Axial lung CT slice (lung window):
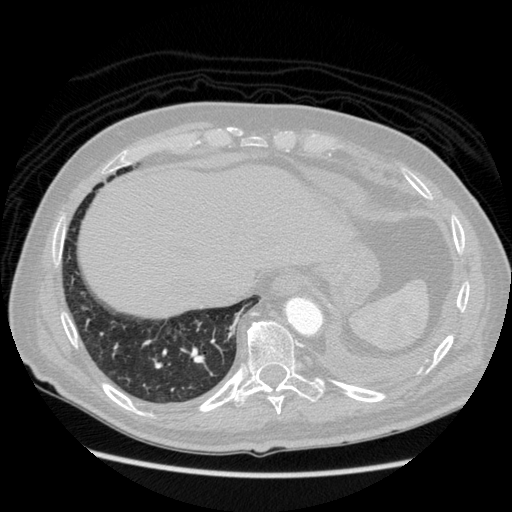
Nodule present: no